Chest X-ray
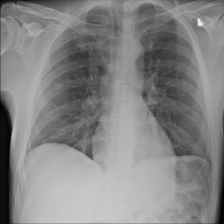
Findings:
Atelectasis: negative
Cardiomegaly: negative
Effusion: negative
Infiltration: positive
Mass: negative
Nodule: negative
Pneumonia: negative
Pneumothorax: negative
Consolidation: negative
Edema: negative
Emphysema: negative
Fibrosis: negative
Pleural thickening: negative
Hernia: negative